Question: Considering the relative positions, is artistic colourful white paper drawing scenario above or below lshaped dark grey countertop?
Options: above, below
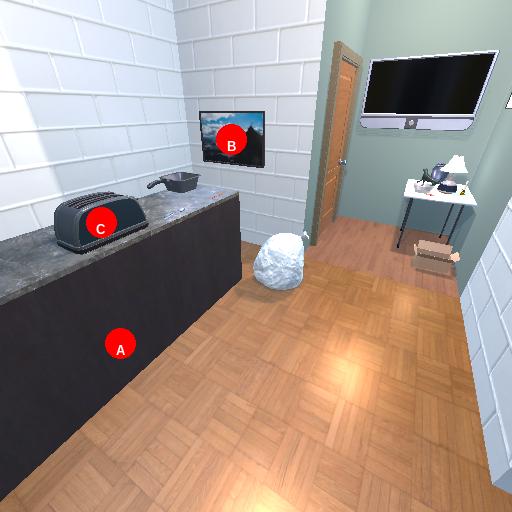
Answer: above